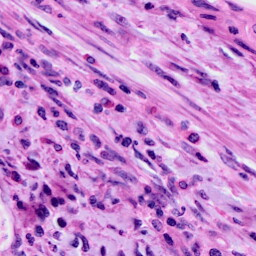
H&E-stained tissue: Cervix